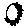
Label: sun